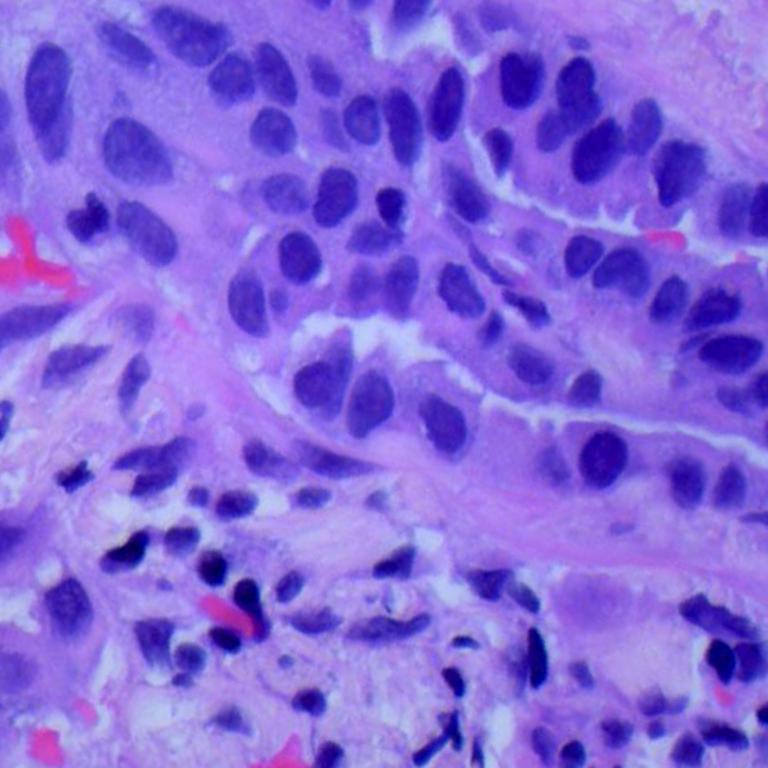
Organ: lung
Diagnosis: adenocarcinomas